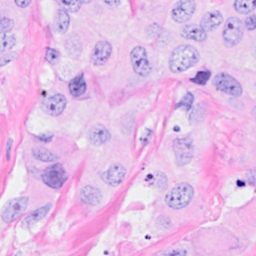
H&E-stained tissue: Breast